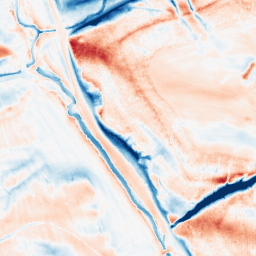
Category: classical
Decomposition family: gaussian_anisotropic
Decomposition parameters: sigma_x: 2
sigma_y: 10
Upsampling method: fft_zeropad
Upsampling parameters: scale: 2
Upsampling scale: 2